Field crop: maize
Growth stage: 2
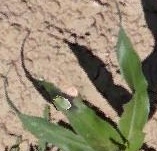
Species: maize